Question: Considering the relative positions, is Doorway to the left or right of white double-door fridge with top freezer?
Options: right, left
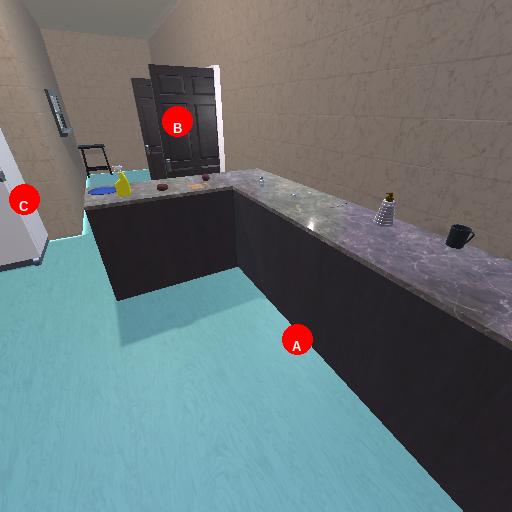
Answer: right